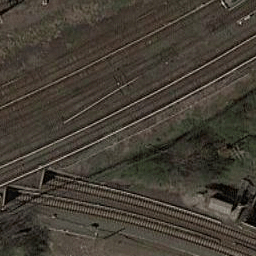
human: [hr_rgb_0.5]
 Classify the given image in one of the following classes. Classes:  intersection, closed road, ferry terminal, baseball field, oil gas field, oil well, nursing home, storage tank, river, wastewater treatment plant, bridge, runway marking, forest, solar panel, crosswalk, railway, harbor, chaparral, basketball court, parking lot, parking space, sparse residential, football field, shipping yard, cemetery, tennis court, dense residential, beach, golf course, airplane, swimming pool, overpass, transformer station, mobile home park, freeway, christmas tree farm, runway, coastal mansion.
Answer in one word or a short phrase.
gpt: railway